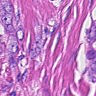
Metastatic tissue present: yes